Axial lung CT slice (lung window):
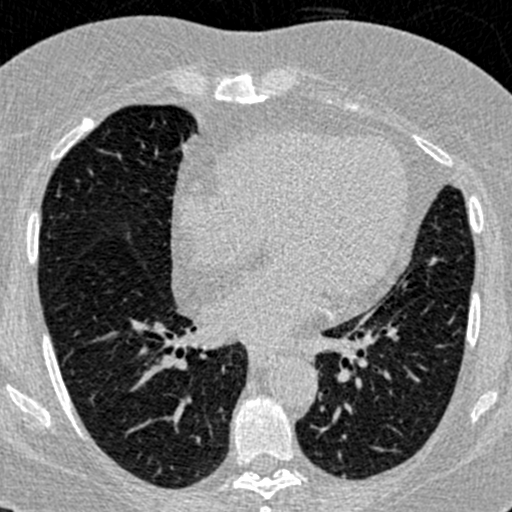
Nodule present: yes
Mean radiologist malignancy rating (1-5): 3